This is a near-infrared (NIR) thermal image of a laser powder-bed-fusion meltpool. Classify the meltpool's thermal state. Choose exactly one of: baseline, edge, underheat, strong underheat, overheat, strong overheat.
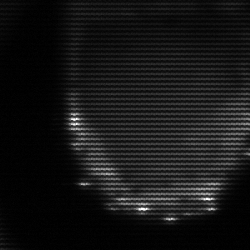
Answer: edge